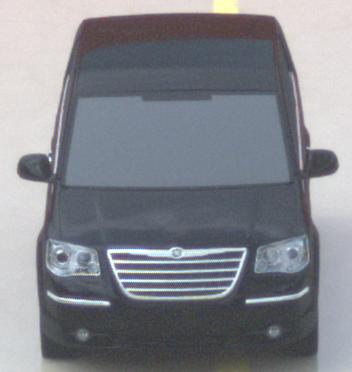
Make: Chrysler
Model: Grand Voyager 3.8
Detailed model: Grand Voyager
Model produced from: 2008/03
Model produced until: 2010/12
Doors: 5
Color: black
Road condition: wet road
Daytime: morning or afternoon
Contrast: low contrast